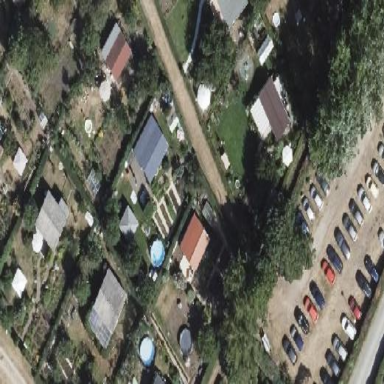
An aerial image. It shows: Plot within allotments.